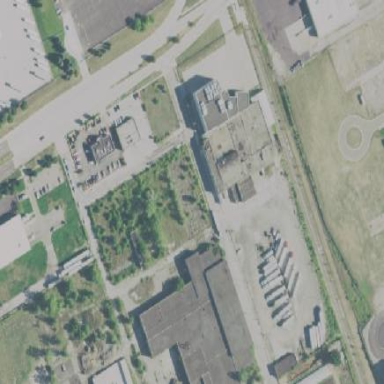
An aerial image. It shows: Brownfield site.